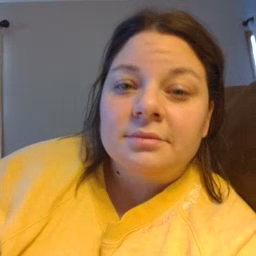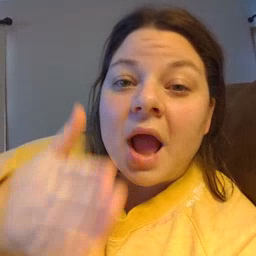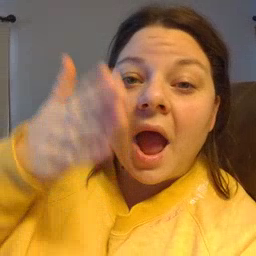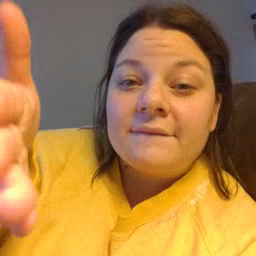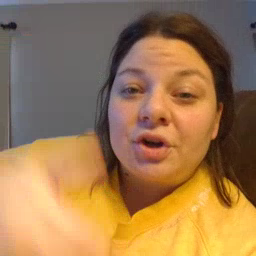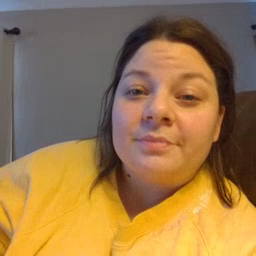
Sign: after